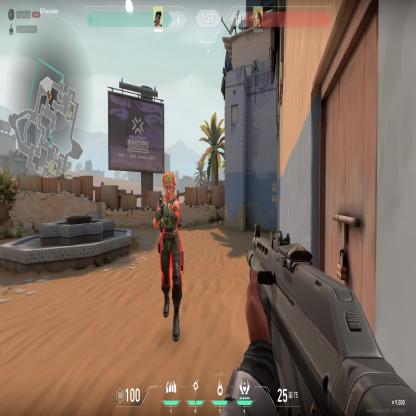
Label: enemy